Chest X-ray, PA view. Patient: 30 years old, sex F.
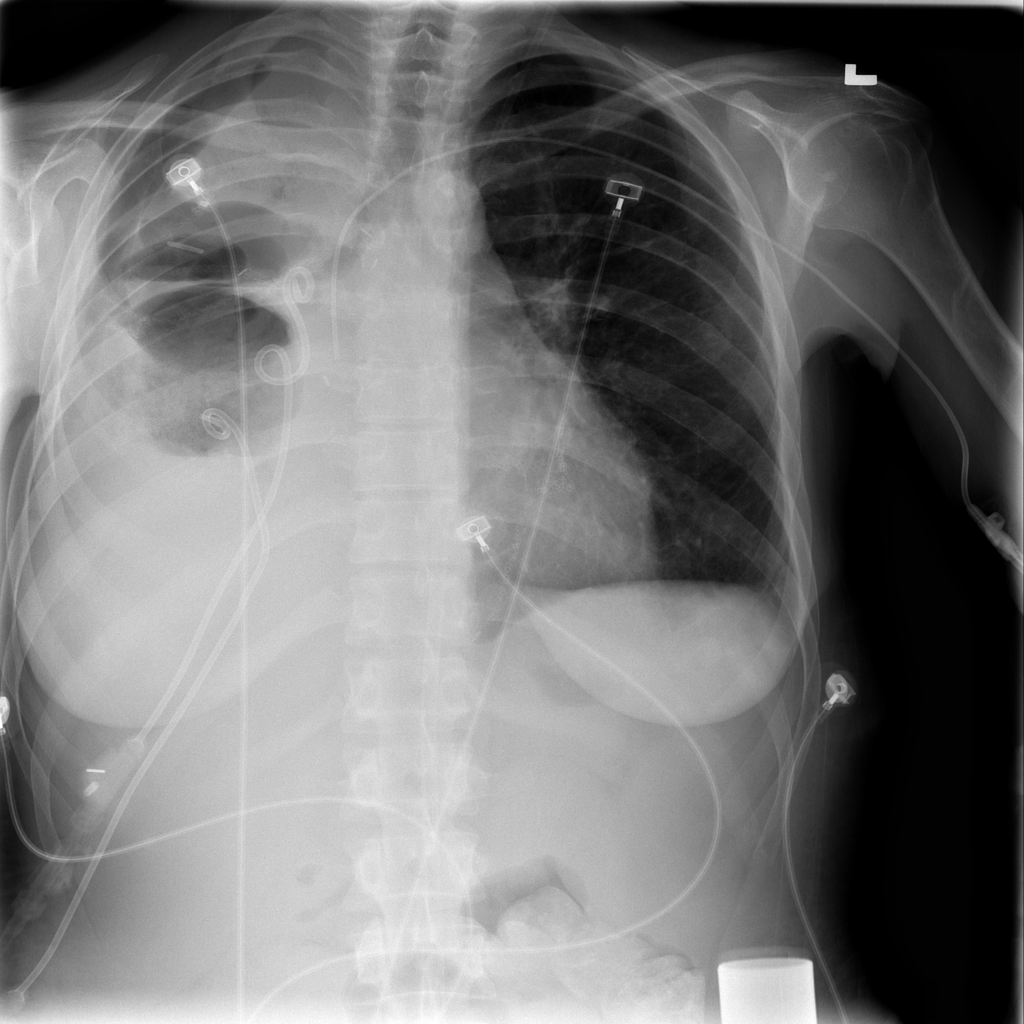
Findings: No Finding